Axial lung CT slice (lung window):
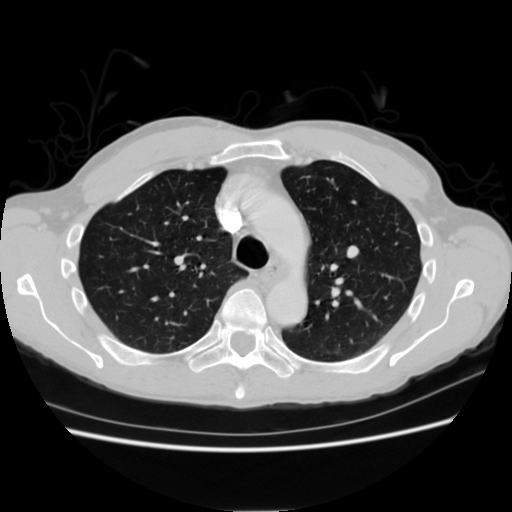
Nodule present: no